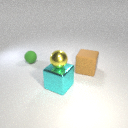
large brown rubber cube to the right of small green rubber sphere